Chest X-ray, PA view. Patient: 36 years old, sex M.
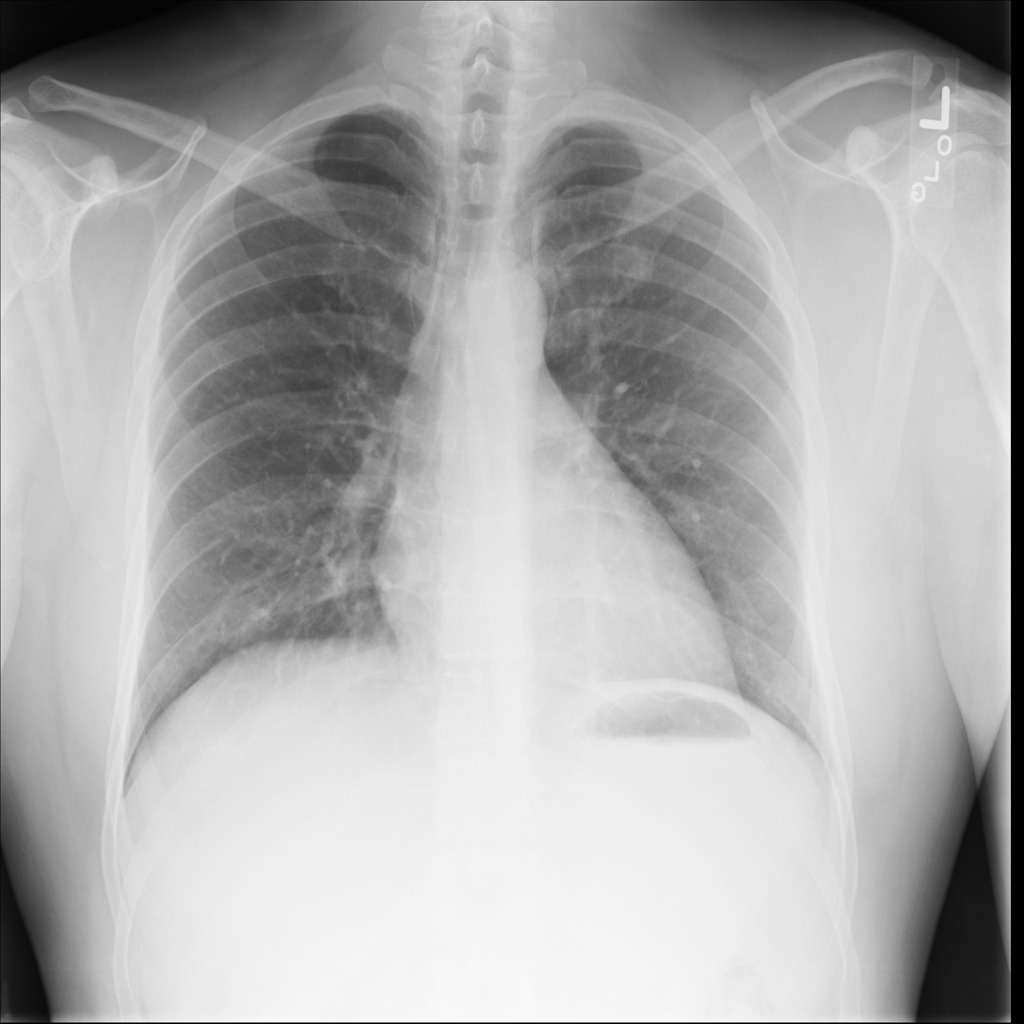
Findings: No Finding